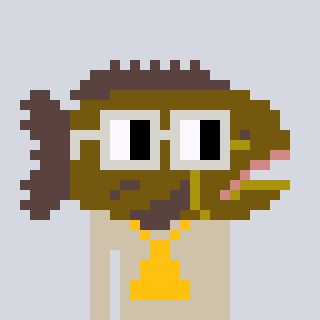
a pixel art character with square light gray glasses, a grouper-shaped head and a bege-colored body on a cool background